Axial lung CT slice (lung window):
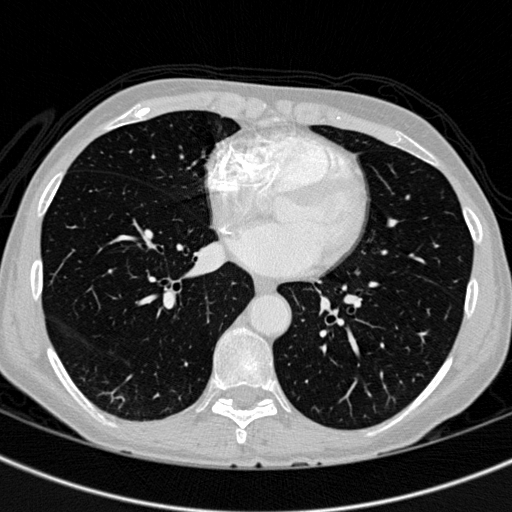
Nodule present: no